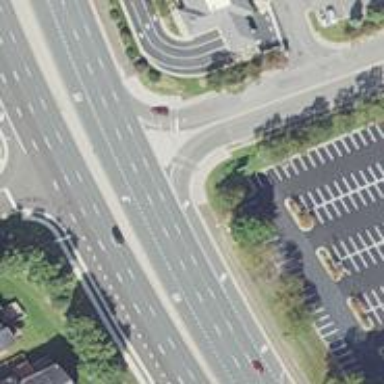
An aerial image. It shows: Trunk link highway.